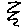
Label: zigzag